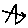
Label: star